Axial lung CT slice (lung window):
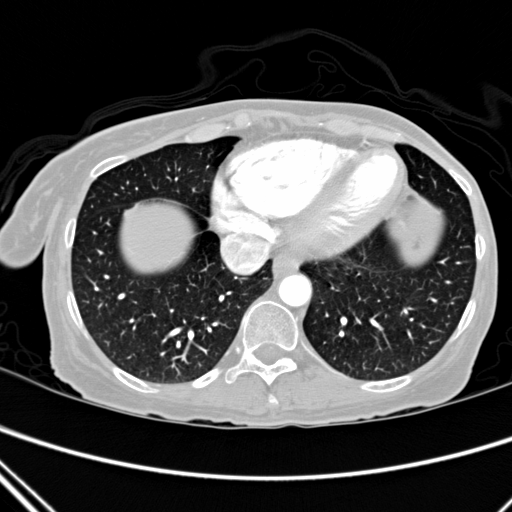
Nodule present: no